Question: I have a form that users fill out when a patient gets transferred to another location.
The relevant part of the form looks like this:

I want to count the number of patients that have a no 'Date of Return'.
Relevant tables -
form_names - list of forms
'''
select id, name from form_names where id = 47
id name
----- ----------------------
47 Transfer of Health Information
'''
form_items - listing of the questions for each of the form ('form_name').
'''
select id, form_name, text from form_items where form_name = 47
id form_name text
----------- ----------- ------------------------------------
1147 47 Date of Transfer:
1148 47 Sending Facility:
1155 47 Date of Return:
'''
form_records - a record stating that a particular patient ('pid') filled out a form ('form_name').
'''
select id, pid, date, form_name From form_records where pid = 260 and form_name = 47
id pid date form_name
----------- ----------- ----------------------- -----------
16409 260 2013-04-24 09:33:29.000 47
'''
Now, the last relevant table is the form_answers table.
As you can see, since the 'Date of Return' value was never filled out in the form, it never will be in this table:
'''
select id, form_record, form_item, text from form_answers where form_record = 16409
id form_record form_item text
-------------------- ----------- ----------- -----------------------------------------
354535 16409 1147 04-24-2013
354536 16409 1148 Lawrence Jail
354537 16409 1149 Lawrence County Hospital
354538 16409 1151 NKMA
'''
I've tried something like this, and it doesn't work:
'''
select
count(*)
from
form_names fn
inner join form_items fi on fn.id = fi.form_name
inner join form_records fr on fn.id = fr.form_name
left outer join form_answers fa on fr.id = fa.form_record and fi.id = fa.form_item
where
fn.name like '%Transfer of Health Information%'
and dateadd(dd, 0, datediff(dd, 0, fr.date)) = dateadd(dd, 0, datediff(dd, 0, getdate()))
and fi.text like '%receiving facility%'
and fa.id is NULL
'''
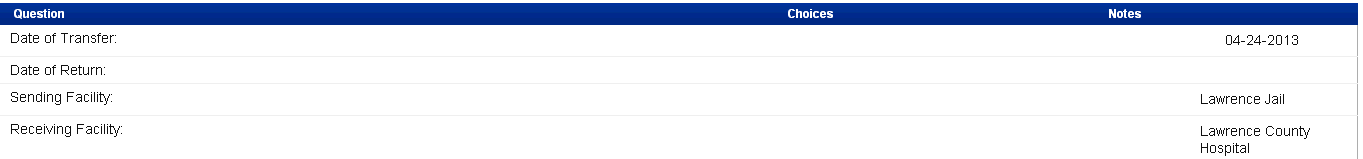
Answer: I think the join on the answer is not correct. You need to join both to the item and to the fr.id:
'''
select count(*) -- should this be "count(distinct pid)"?
from form_names fn inner join
form_items fi
on fn.id = fi.form_name inner join
form_records fr
on fn.id = fr.form_name left outer join
form_answers fa
on fn.id = fa.form_item and fa.form_record = fr.id
where fn.name like '%Transfer of Health Information%'
fn.text like '%Date of Return%' and
dateadd(dd, 0, datediff(dd, 0, fr.date)) = dateadd(dd, 0, datediff(dd, 0, getdate())) and
fi.text like '%receiving facility%' and
fa.id is NULL;
'''
You query failed because some form was satisfying the condition.
By the way, I find it much easier to have foreign keys match the name of the primary key. Barring that, foreign keys should be the name of the table followed by '_id' or 'Id'.